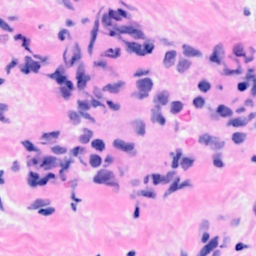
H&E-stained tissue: Breast